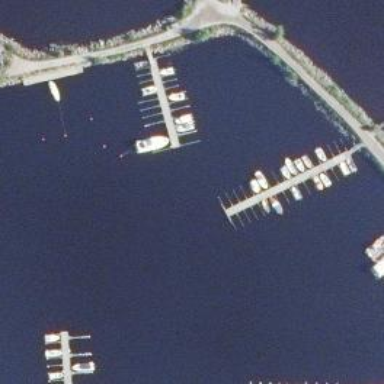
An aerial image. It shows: Pier with mooring facilities.